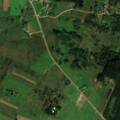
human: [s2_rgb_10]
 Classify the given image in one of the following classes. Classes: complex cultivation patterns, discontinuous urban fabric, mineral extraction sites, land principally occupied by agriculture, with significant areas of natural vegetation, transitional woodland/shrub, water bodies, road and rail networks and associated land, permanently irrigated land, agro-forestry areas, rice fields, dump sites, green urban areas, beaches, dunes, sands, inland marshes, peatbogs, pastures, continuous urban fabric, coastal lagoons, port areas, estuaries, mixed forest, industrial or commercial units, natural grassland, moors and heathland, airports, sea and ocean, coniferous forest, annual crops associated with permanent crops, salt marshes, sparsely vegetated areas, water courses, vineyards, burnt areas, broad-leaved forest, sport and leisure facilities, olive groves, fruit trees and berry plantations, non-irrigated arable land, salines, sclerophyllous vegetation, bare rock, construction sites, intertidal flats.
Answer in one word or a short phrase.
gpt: non-irrigated arable land, pastures, complex cultivation patterns, land principally occupied by agriculture, with significant areas of natural vegetation, coniferous forest, mixed forest